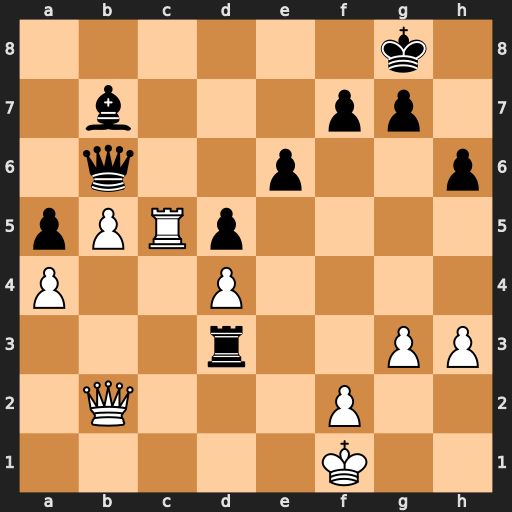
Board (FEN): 6k1/1b3pp1/1q2p2p/pPRp4/P2P4/3r2PP/1Q3P2/5K2
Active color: w
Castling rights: -
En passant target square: -
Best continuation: Ke2 Rxg3 fxg3